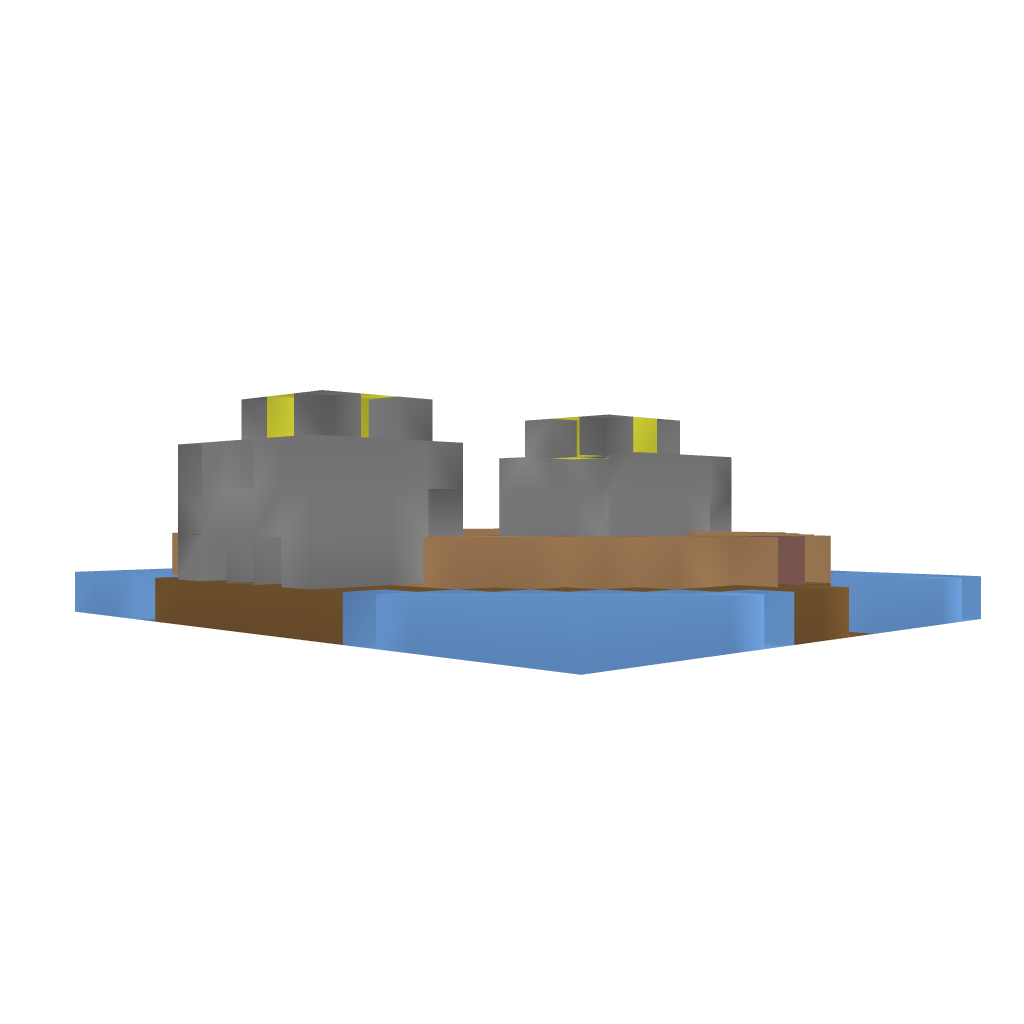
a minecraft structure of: Undead Horse Island!!! bad low quality